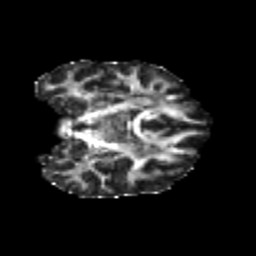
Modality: FA
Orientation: coronal
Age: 24
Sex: female
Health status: healthy
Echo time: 0.074 s